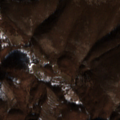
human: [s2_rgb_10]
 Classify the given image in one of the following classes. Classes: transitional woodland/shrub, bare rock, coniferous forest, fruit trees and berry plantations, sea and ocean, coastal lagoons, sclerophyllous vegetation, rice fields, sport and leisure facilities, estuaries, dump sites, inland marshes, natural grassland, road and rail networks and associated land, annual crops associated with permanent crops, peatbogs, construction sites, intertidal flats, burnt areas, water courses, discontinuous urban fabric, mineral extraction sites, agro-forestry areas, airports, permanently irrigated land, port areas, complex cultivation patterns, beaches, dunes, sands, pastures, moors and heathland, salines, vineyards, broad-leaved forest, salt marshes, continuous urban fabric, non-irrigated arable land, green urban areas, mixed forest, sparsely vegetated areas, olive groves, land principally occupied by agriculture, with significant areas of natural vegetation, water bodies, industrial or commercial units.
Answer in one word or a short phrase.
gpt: land principally occupied by agriculture, with significant areas of natural vegetation, broad-leaved forest